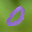
Label: 0